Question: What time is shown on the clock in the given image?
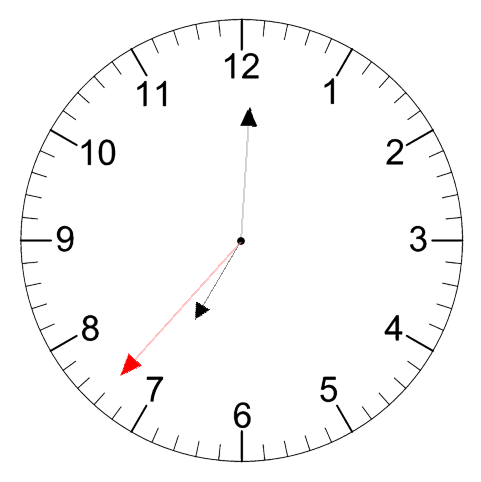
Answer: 07:00:37